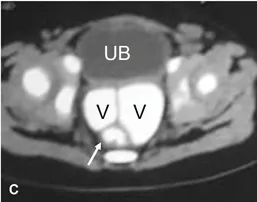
First case: Eighteen-month-old girl with cloaca. Computed tomography (CT) scan of abdomen and pelvis following contrast injection in vagina and rectum: sagittal, axial, coronal, and three-dimensional (3D) reconstruction (
B
-
E
, respectively). Urinary bladder (UB); hemi-vagina (V); rectum (R); first sacral vertebra (*). Note: the presence of longitudinal vaginal septum between 2 hemi-vaginas (
C
and
E
); hydronephrotic right kidney (long black arrow in
D
), and ectopic (low position) left kidney (short black arrow in
D.
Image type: radiology (ct)